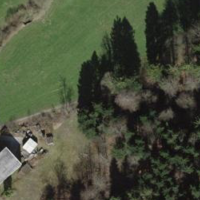
EUNIS habitat code: 41
Species observed at this site:
Lysimachia vulgaris